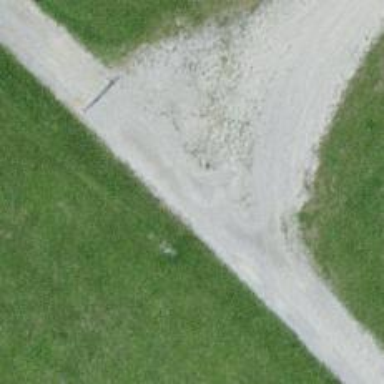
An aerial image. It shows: Gravel track with grade 2 quality.